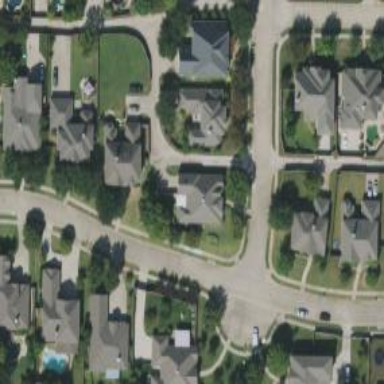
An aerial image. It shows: Alley classified as service road.